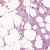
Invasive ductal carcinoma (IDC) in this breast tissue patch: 0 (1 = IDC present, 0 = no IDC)